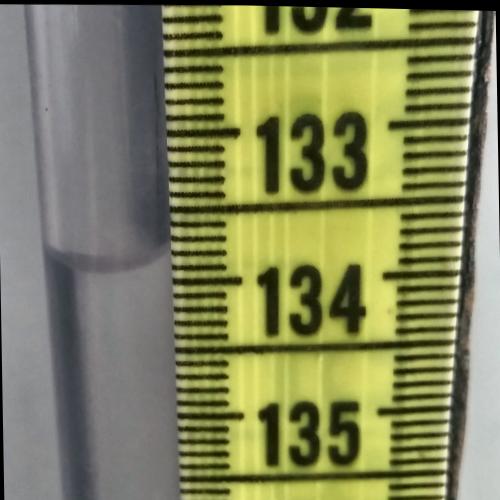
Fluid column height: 133.8 cm